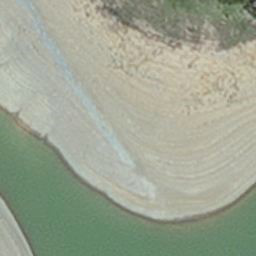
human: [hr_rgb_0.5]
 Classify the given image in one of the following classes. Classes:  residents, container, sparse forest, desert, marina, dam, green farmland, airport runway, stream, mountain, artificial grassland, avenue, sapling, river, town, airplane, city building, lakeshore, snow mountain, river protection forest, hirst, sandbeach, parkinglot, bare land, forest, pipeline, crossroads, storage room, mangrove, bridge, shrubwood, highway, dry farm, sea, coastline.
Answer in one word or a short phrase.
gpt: hirst